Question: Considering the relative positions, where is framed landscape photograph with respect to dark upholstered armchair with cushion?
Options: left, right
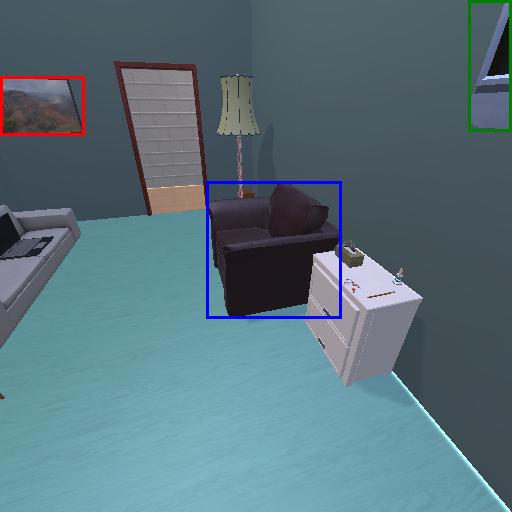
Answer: left